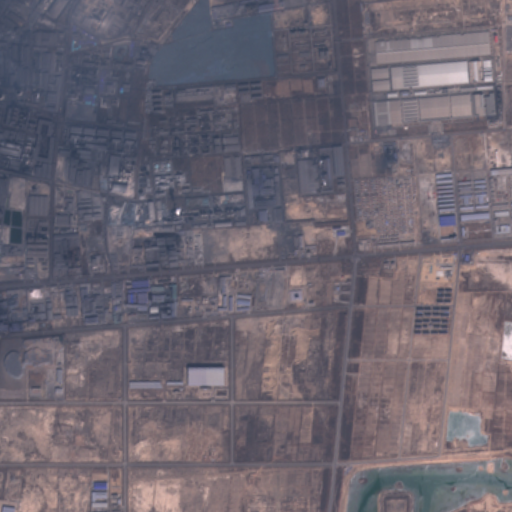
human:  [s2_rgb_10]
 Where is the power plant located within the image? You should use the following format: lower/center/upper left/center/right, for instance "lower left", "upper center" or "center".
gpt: The power plant is located in the upper left of the image.
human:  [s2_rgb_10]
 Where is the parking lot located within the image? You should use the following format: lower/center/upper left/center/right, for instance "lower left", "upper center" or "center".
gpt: There is no parking lot in the image.